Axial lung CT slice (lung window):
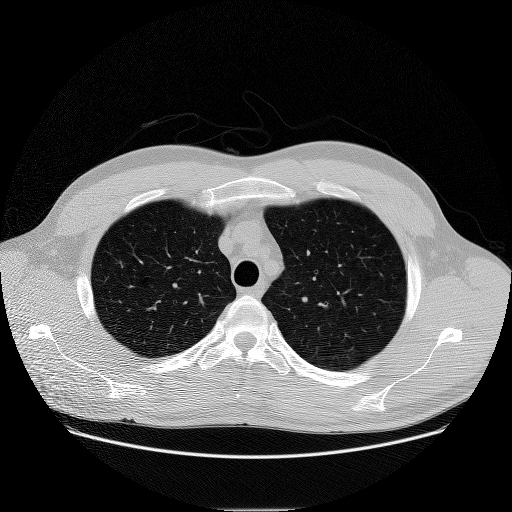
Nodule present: no